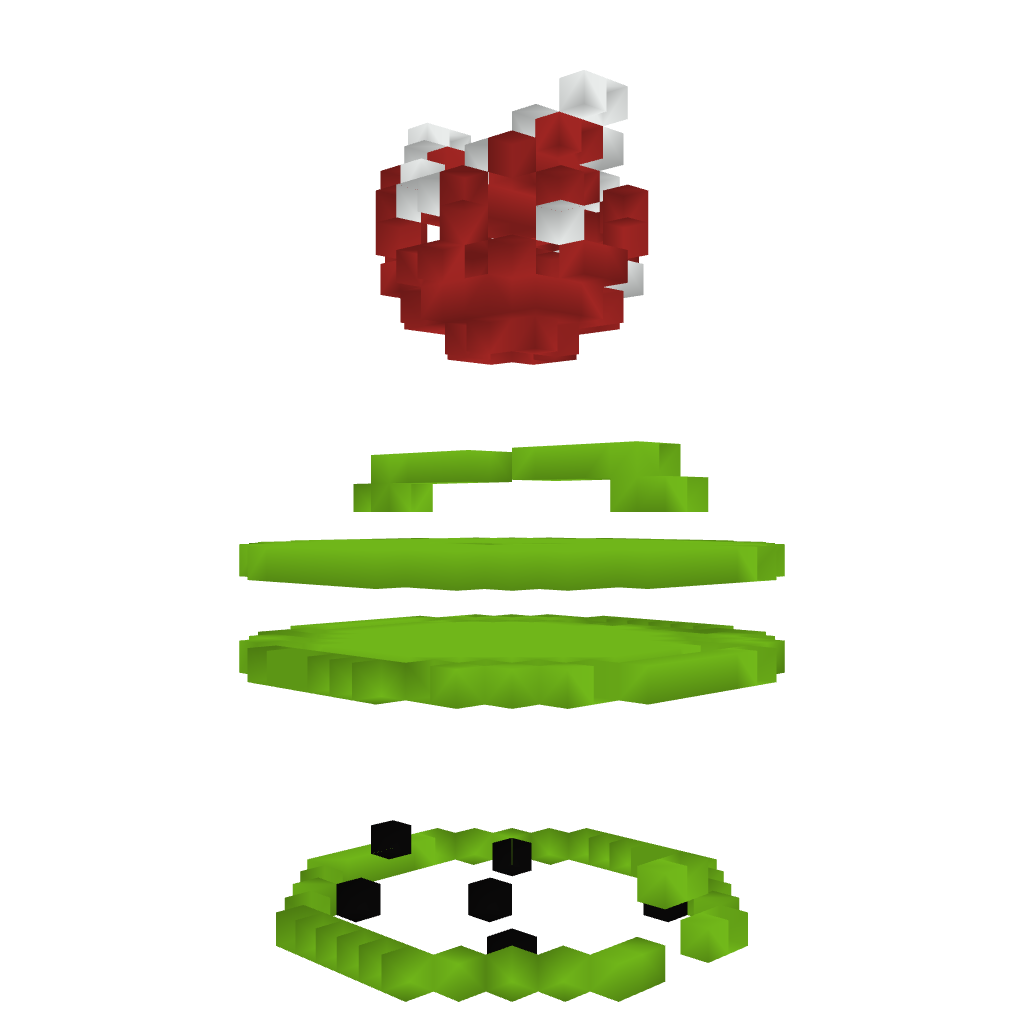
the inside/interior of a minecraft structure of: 3d mariopipe _pharna plant